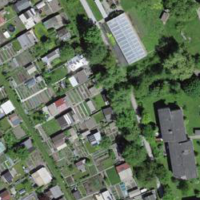
EUNIS habitat code: 53
Species observed at this site:
Rorippa palustris
Symphyotrichum lanceolatum